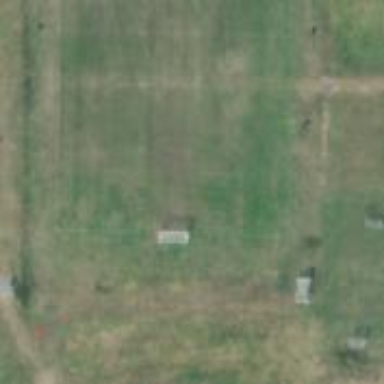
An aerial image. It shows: Soccer pitch for leisure land activities.